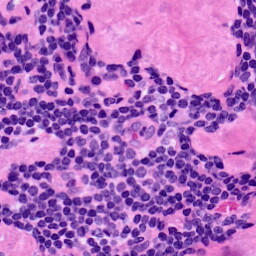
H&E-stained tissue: LymphNode